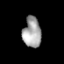
Tissue: prostate
Cell type: Endothelial cells
Senescence score: 0.7408
Nuclear area (px): 538
Mean DAPI intensity: 164.974